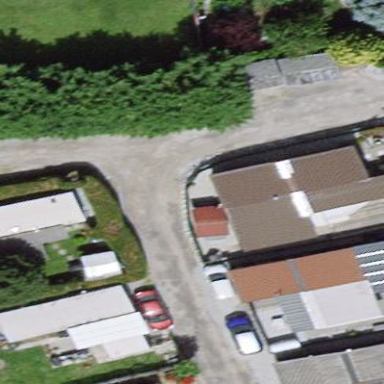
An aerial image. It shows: Static caravan building.